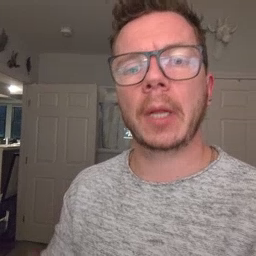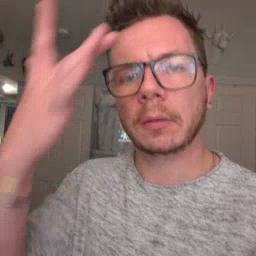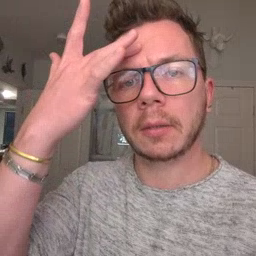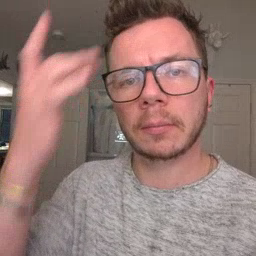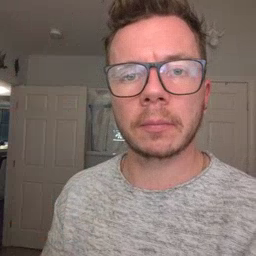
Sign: sick